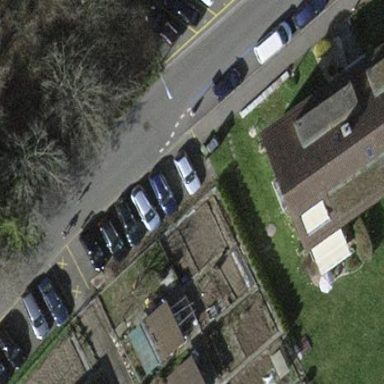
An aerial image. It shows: Street-side parking area.